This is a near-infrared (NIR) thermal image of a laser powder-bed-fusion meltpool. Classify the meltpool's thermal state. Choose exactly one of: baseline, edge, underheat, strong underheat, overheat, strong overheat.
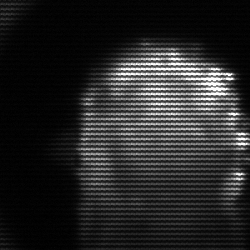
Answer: baseline